Question: I am using <URL>

I tried messing around with its classs id by changing the padding , position but no luck
'''
.ui-input-text.ui-body-inherit.ui-corner-all.ui-shadow-inset{
//Tried everything i could nothing worked here lol
}
'''
Please advice. I also apologize if this is a bad question.
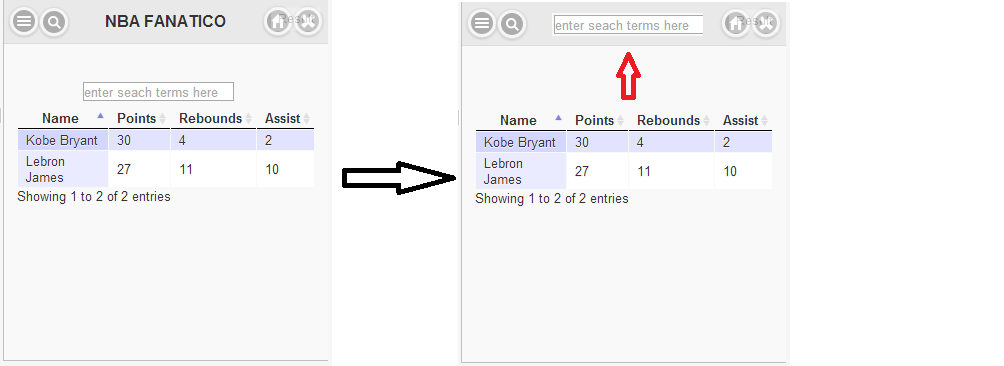
Answer: I have a more stable / portable solution - simply move the filter input box around in the DOM :
add this to your initialization :
'''
..
$('.dataTables_filter input').attr("placeholder", "enter seach terms here");
$('.dataTables_filter').css('float','none');
$('.dataTables_filter').css('padding-right','0px');
$("#example_filter").detach().prependTo('#header');
'''
The above resets the default settings for the 'dataTables_filter' so it can be centered in the '#header'. Remember to ad 'id="header"' to your header, seems you have forgot that. Change the search toggle as well :
'''
$('#search').click(function(e) {
$('#example_filter').toggle();
$('h1').toggle();
if ($('#example_filter').is(':visible')) {
$('.dataTables_filter').css("display", "inline-block");
}
});
'''
see forked fiddle -> <URL>